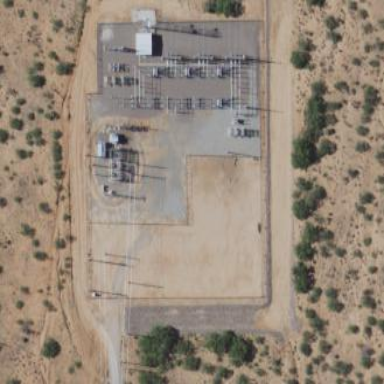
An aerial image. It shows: Distribution level power substation.